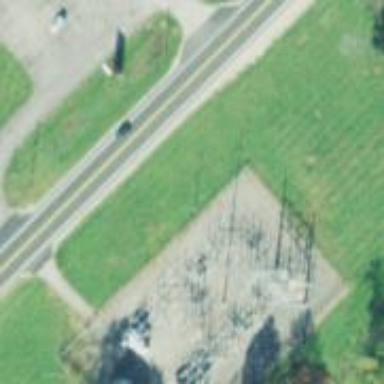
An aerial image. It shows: Substation surrounded by fence.